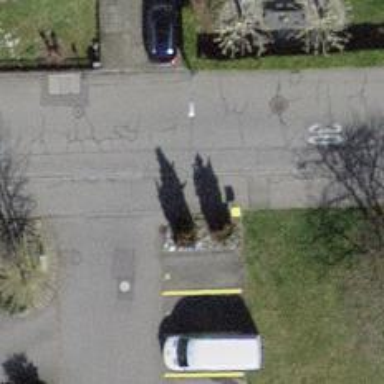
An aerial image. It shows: Post box.